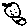
Label: bird